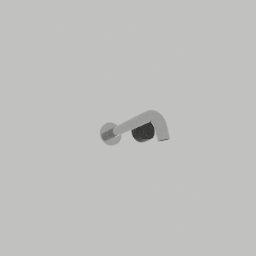
Label: appliances